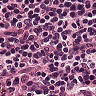
Metastatic tissue present: no